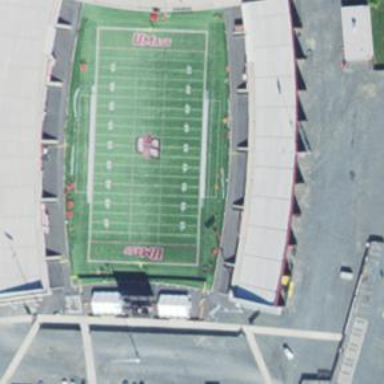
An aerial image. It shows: American football pitch with turf surface for leisure and sports.